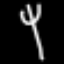
Label: fork